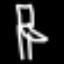
Label: chair